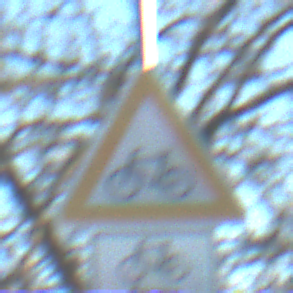
Verkehrszeichen: RadverkehrRechts
Zusatzzeichen unten: RichtungsangabeDurchPfeile9
Umgebung: Outdoor, Nature
Tageszeit: MorningAfternoon
Wetter: Clear
Licht: Natural
Jahreszeit: NotSpecified
Kontrast: HighContrast